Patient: sex F, age 69
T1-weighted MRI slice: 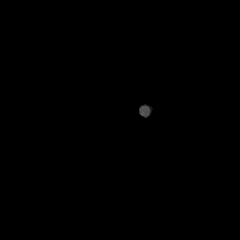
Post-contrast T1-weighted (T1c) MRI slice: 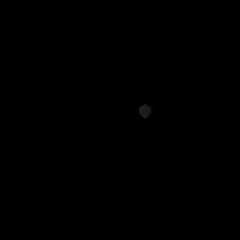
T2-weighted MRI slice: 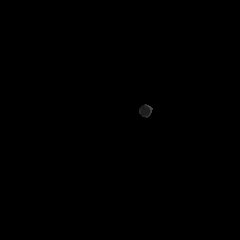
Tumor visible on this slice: no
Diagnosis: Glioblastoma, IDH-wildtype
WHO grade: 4